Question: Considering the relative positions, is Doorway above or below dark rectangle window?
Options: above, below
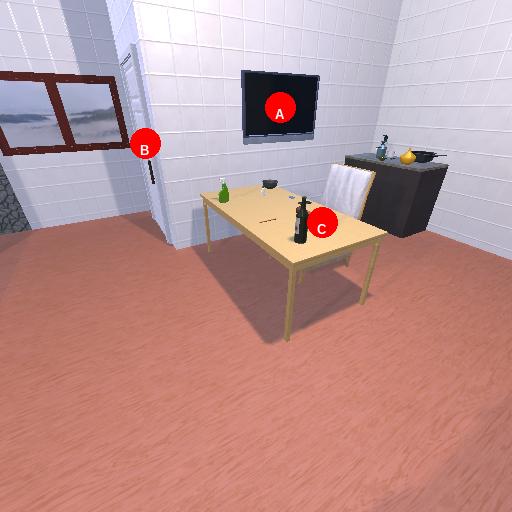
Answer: above